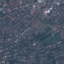
Land use / land cover class: Residential